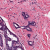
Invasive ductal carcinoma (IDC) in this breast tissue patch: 0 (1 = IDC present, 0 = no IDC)